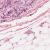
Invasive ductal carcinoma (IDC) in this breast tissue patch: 1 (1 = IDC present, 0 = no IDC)